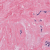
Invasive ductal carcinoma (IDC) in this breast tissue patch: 1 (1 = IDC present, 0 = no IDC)